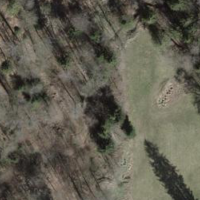
EUNIS habitat code: 44
Species observed at this site:
Cardamine pratensis